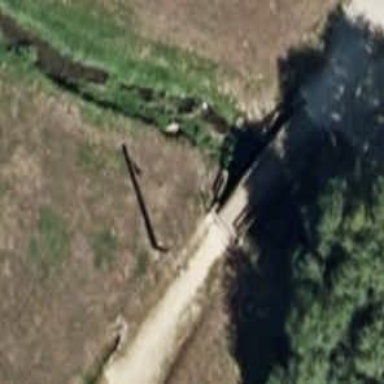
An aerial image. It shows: Footway on bridge.